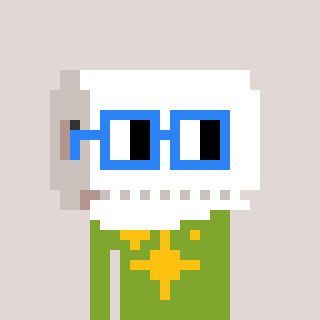
a pixel art character with square blue glasses, a toiletpaper-full-shaped head and a slimegreen-colored body on a warm background